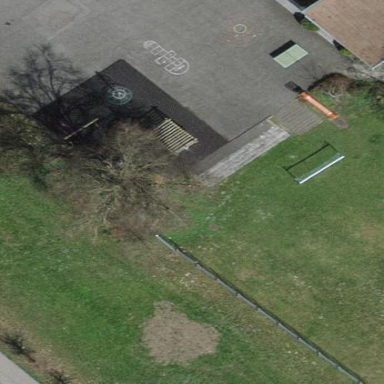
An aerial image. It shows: Playground area for leisure activities on the land.